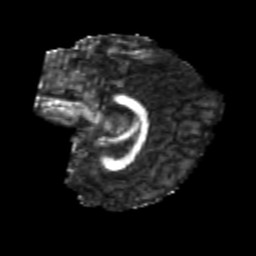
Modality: FA
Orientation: sagittal
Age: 21
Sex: female
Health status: healthy
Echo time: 0.074 s